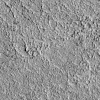
Atmospheric dust classification: not_dusty